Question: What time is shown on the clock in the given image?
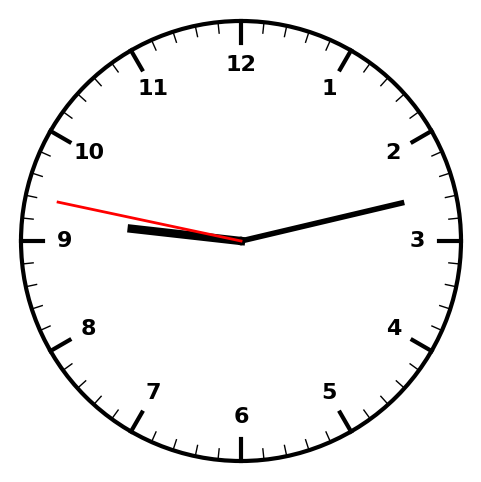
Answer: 09:12:47